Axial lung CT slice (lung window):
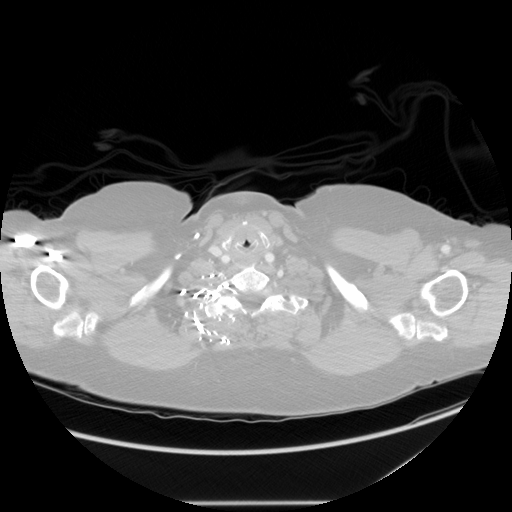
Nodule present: no